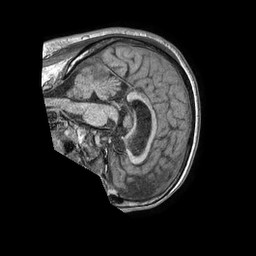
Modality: T1w
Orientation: sagittal
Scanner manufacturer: philips
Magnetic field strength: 1.5 T
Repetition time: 0.008106 s
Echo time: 0.003763 s